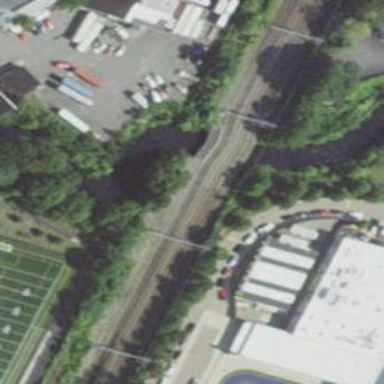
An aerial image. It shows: Bridge over electrified railway with contact lines.